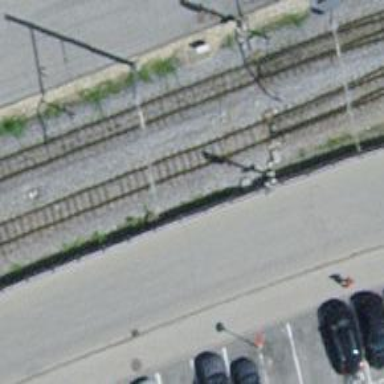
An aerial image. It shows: Railway signal.